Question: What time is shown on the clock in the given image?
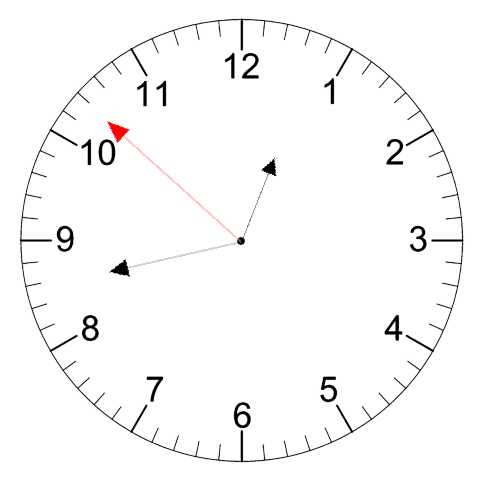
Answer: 12:42:52